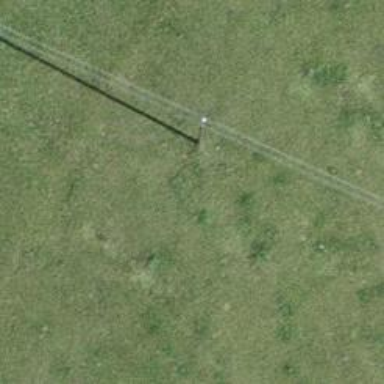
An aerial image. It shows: Utility pole as the man-made structure.